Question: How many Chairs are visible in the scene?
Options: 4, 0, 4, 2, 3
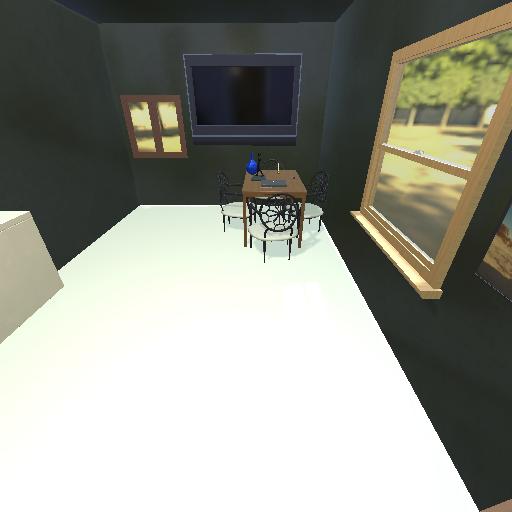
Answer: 4